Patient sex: M
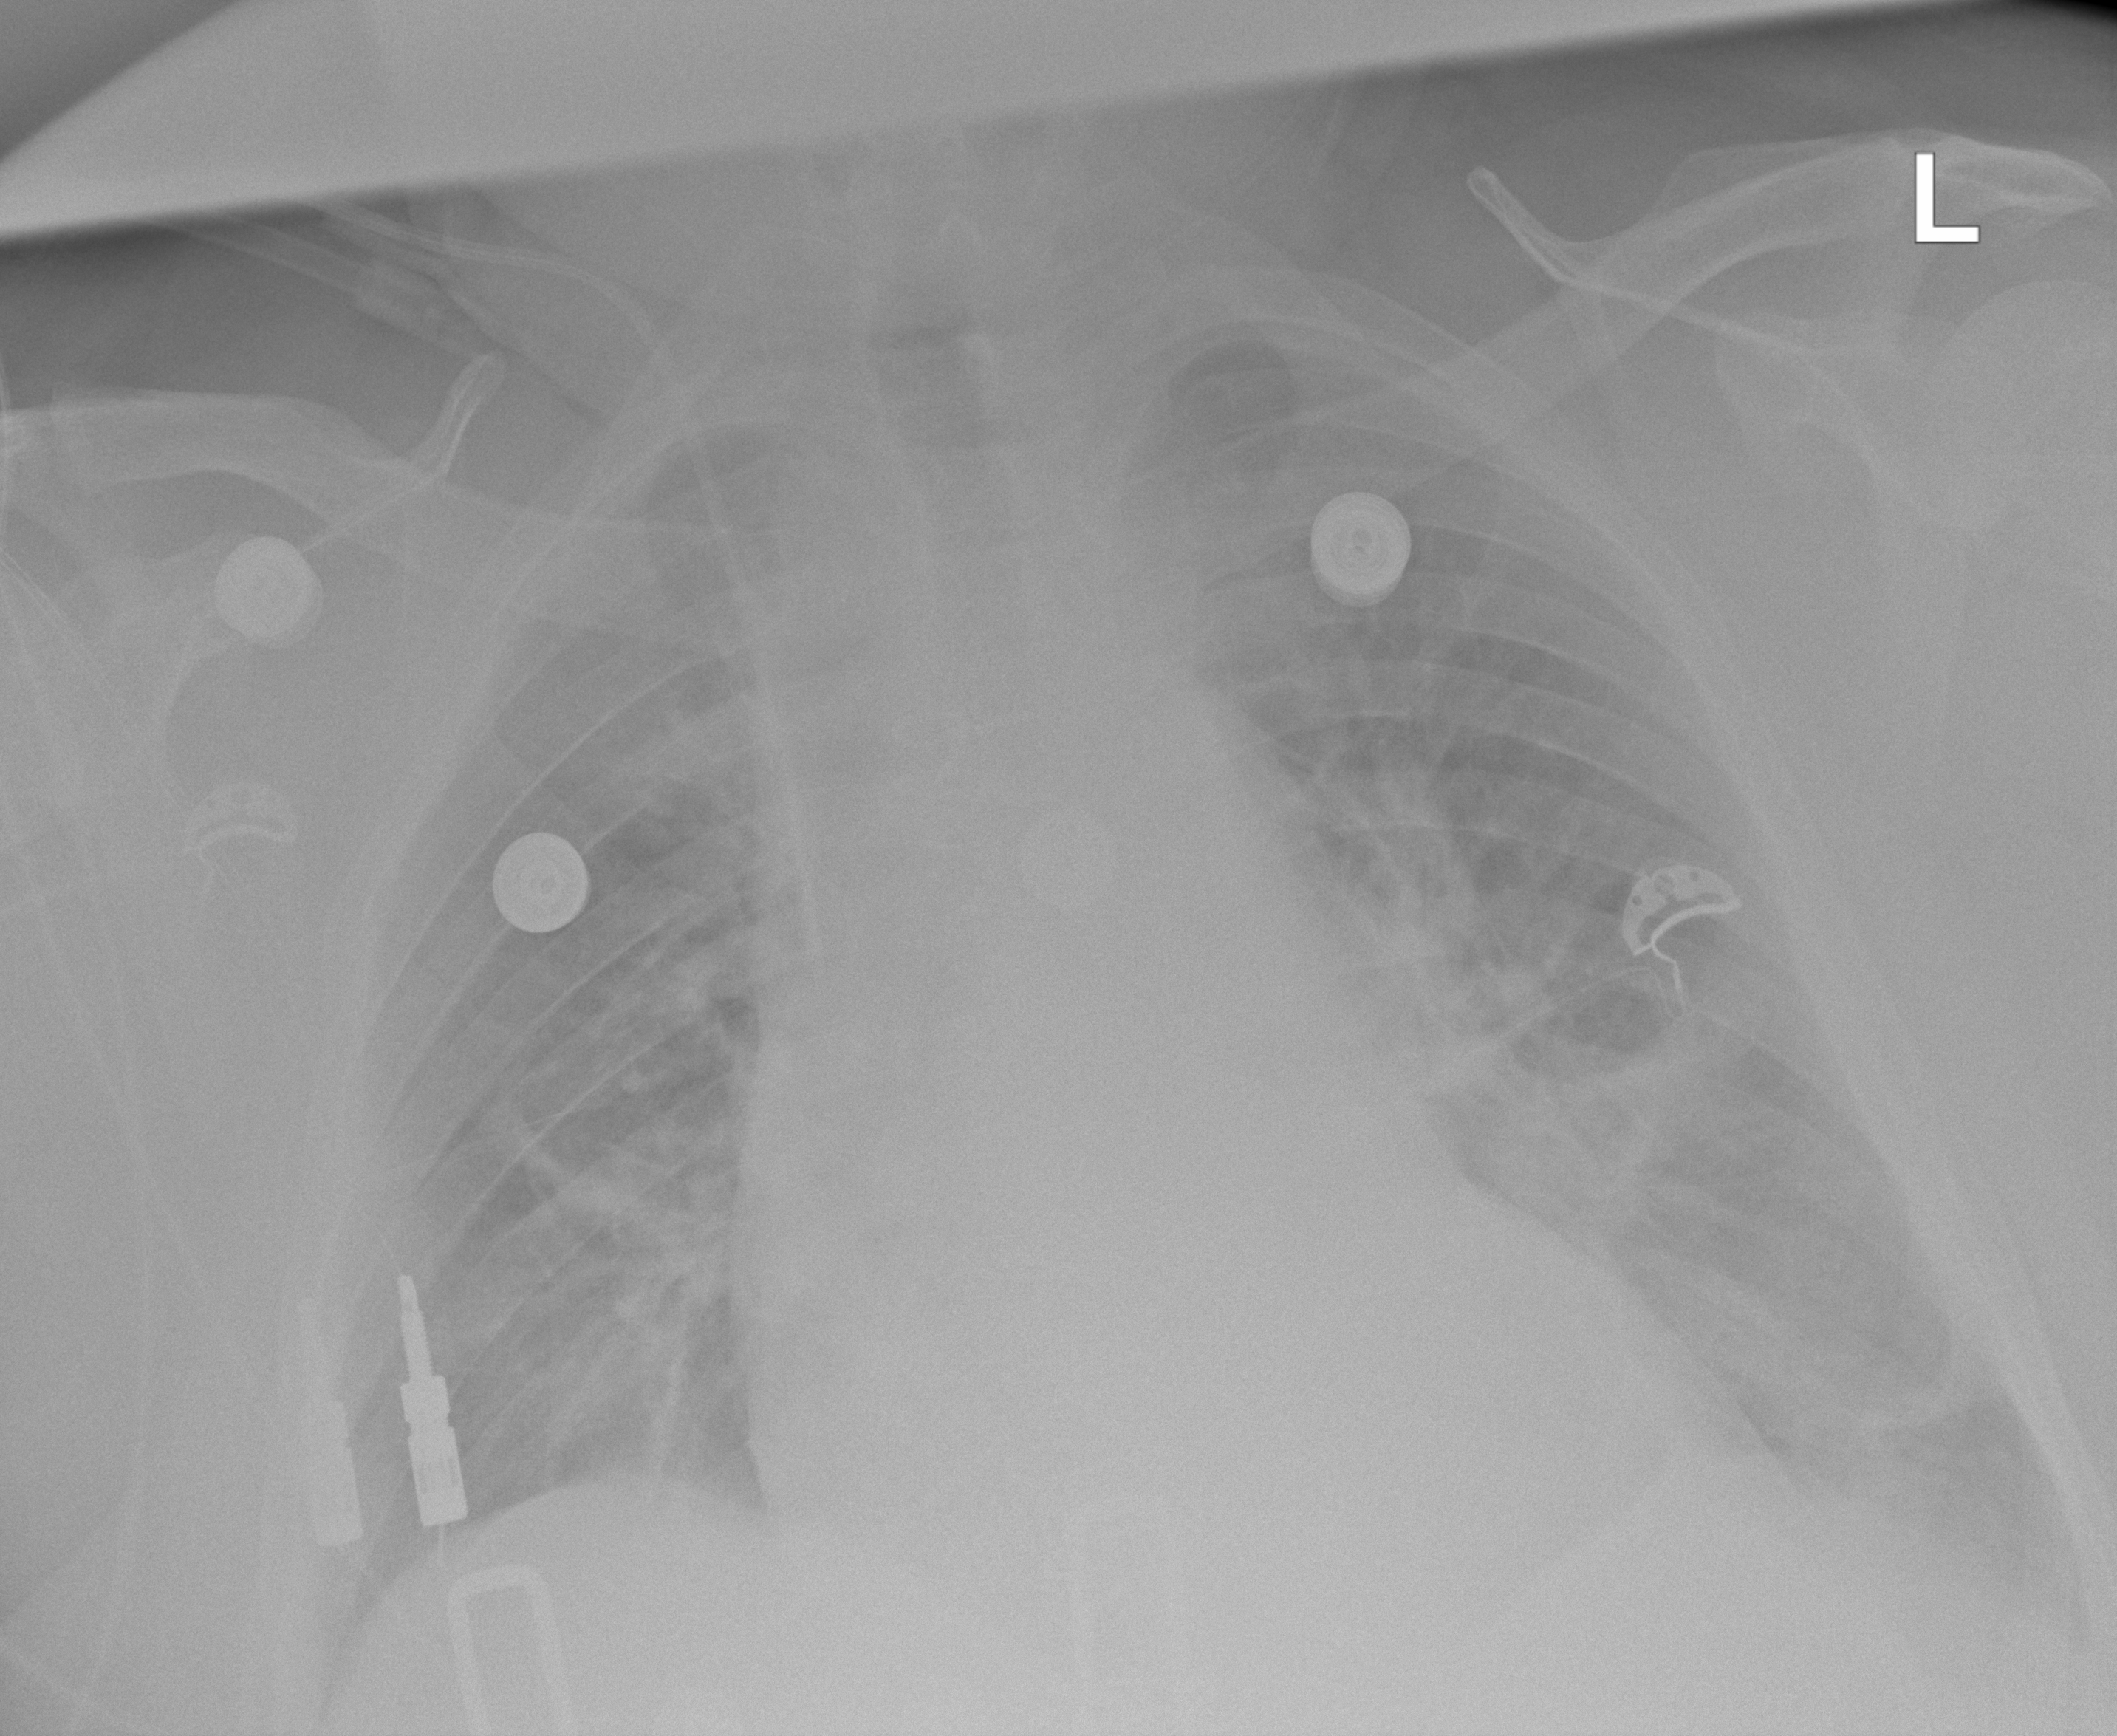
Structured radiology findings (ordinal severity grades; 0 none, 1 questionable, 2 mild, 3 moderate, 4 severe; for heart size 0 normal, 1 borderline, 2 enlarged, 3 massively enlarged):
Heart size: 1
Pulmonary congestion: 2
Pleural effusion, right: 0
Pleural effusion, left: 2
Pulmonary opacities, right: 0
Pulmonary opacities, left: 3
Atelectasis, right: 2
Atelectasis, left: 2